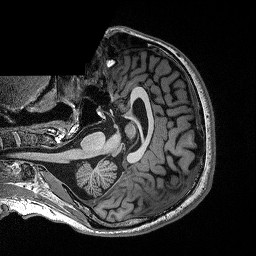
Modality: T1w
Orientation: axial
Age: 25
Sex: male
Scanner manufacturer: siemens
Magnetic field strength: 3 T
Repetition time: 2.4 s
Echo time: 0.03 s